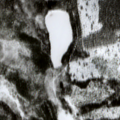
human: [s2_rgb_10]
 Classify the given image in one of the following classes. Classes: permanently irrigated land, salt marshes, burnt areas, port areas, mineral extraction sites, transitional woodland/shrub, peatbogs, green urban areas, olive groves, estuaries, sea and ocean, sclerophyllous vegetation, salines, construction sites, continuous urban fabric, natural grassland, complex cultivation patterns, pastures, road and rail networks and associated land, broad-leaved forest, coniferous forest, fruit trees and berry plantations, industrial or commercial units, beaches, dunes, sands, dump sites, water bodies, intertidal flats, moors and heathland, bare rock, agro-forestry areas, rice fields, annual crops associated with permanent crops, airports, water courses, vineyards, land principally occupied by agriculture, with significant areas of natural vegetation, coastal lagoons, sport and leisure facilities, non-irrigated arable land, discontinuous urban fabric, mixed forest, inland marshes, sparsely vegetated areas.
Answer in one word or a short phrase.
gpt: coniferous forest, transitional woodland/shrub